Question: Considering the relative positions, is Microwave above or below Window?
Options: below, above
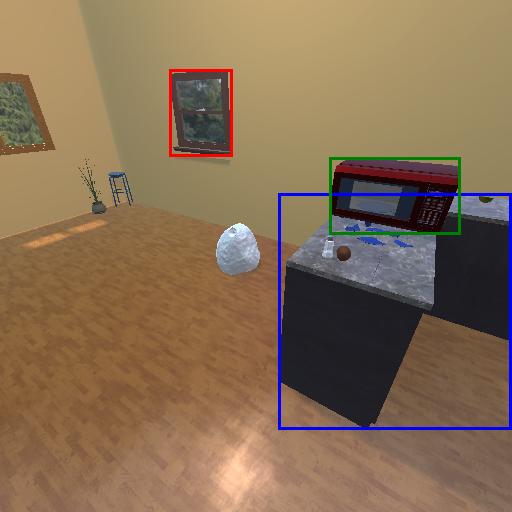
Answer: below